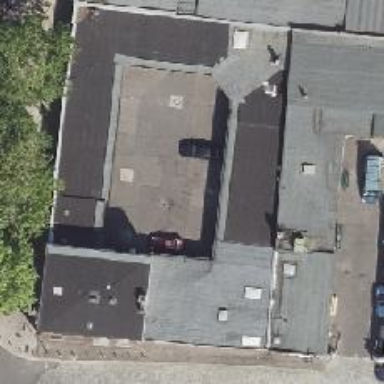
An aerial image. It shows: Car repair shop.